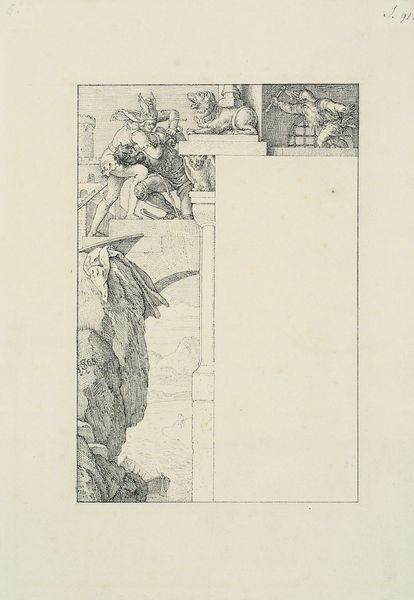
Titel: Alberich hört Siegfrieds Kampf mit dem Pförtner
Künstler: Julius Schnorr von Carolsfeld
Institution: Vaduz, Stiftung Ratjen
Schlagwörter: angriff, felsen, flügel, kampf, kämpfer, mann, weiß, menschen, fenster, grau, männer, schwarz, skizze, säule, zeichnung, gebäude, wand, architektur, rahmen, stein, steine, gitter, figur, personen, blatt, turm, papier, ansicht, fels, mauer, graphik, klein, vergilbt, pilaster, rand, zettel, burg, druck, schnitt, stich, helm, entwurf, ritter, kämpfen, rüstung, kapitell, portal, krieger, nibelungen, siegfried, löwe, opfer, zwerg, gefangener, klettern, ringen, hagen, drücken, architekturstudie, kampd, nibelung